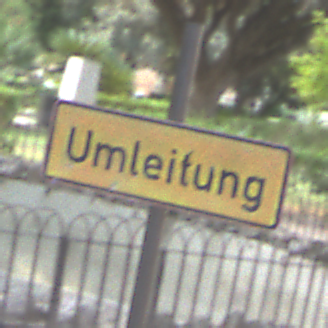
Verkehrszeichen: Umleitungsankuendigung
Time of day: MorningAfternoon
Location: Outdoor (Suburban)
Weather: PartlyCloudy
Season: NotSpecified
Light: Natural